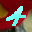
Label: 4